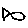
Label: fish